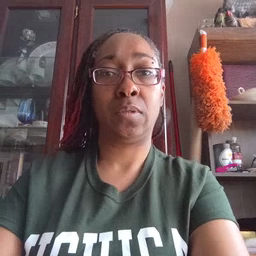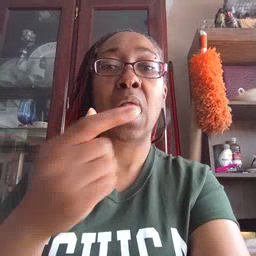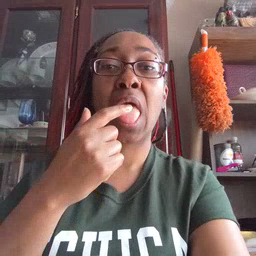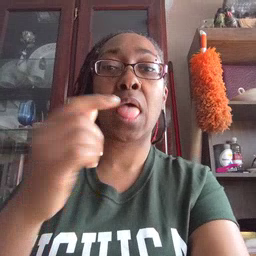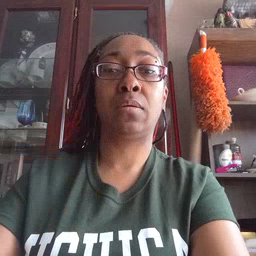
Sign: tongue